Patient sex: M
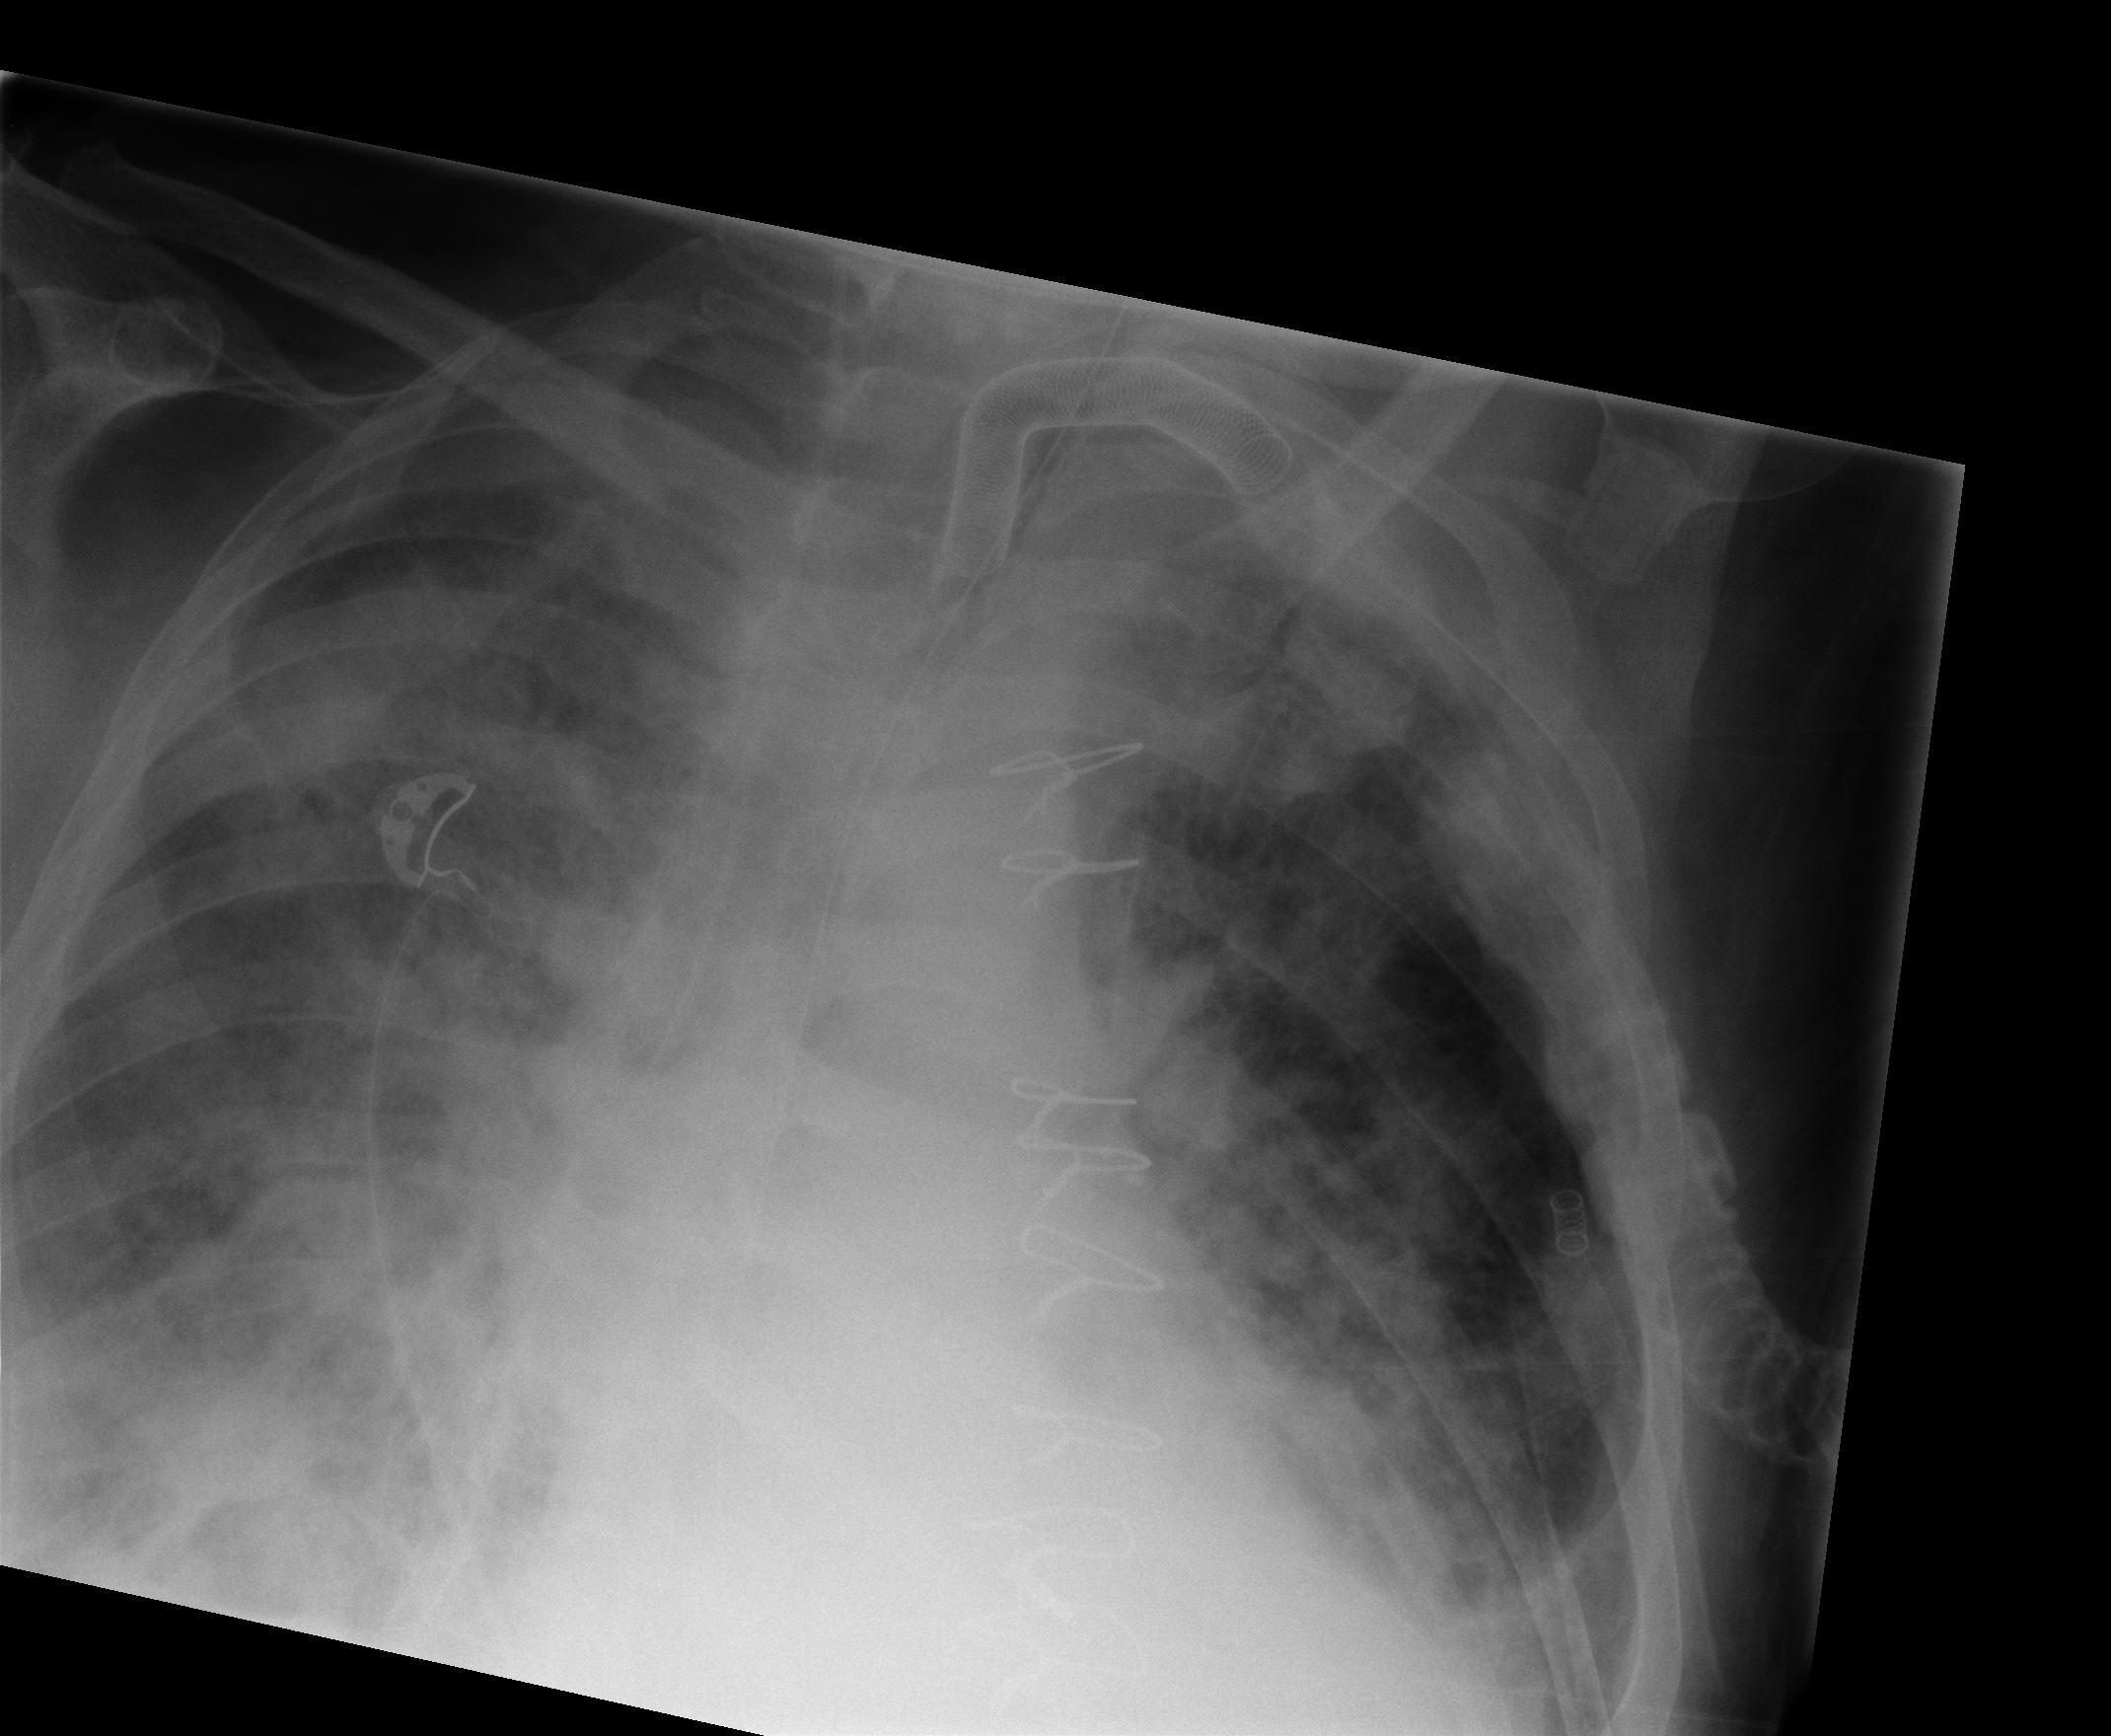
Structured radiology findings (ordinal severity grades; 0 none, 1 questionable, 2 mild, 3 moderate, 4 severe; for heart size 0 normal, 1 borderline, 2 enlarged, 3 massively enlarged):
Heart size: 2
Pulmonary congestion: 1
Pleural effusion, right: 2
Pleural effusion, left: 1
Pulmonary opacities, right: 3
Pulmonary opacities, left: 3
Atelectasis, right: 2
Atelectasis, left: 2